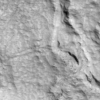
Label: not_dusty